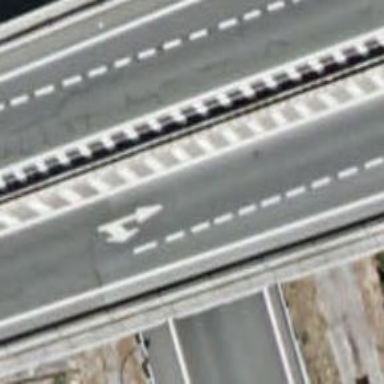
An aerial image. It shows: Primary highway crossing over bridge.